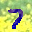
Label: 7